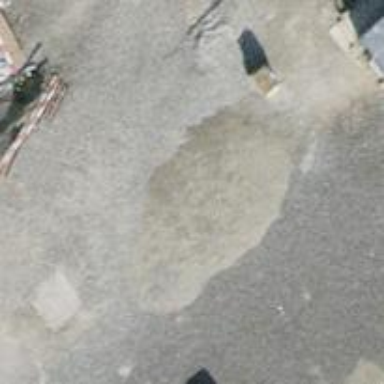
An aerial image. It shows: Service road with concrete surface.